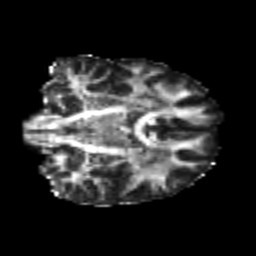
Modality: FA
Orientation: coronal
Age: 21
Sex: male
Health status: healthy
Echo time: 0.074 s